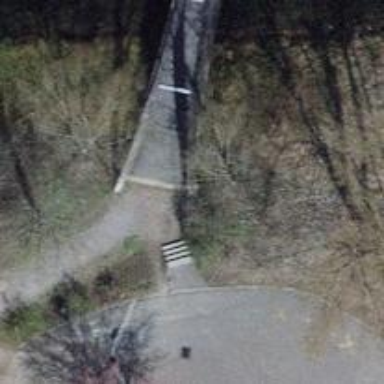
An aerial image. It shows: Track road on bridge.